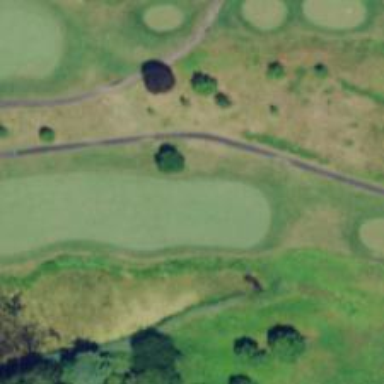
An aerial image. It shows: Golf hole.